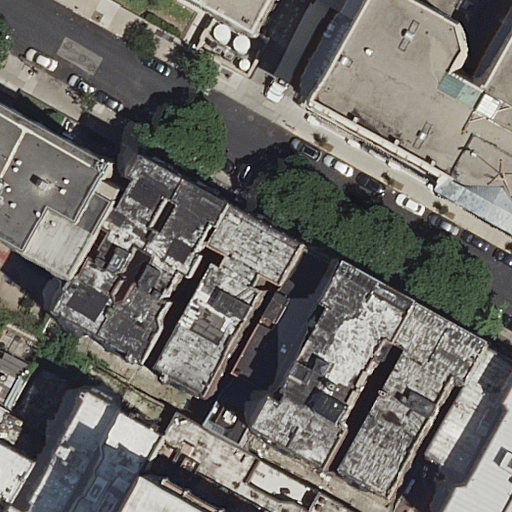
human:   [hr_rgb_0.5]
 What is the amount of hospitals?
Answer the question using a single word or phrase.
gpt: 1

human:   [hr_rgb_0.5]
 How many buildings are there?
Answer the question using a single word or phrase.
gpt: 17

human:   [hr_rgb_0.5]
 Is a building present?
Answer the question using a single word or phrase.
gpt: yes

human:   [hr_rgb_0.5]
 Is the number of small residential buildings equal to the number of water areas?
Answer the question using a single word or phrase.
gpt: no

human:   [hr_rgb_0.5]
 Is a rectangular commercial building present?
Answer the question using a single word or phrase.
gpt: no

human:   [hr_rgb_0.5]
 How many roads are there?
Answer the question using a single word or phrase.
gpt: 2

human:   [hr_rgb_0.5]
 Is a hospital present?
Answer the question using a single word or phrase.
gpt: yes

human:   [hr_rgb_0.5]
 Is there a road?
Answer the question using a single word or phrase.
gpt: yes

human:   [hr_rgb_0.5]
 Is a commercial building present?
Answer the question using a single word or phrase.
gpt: no

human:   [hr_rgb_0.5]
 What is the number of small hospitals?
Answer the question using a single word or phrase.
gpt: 0

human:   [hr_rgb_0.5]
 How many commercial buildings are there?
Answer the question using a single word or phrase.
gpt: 0

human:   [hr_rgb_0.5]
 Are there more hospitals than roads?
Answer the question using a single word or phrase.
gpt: no

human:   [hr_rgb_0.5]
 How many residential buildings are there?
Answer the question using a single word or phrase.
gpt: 16

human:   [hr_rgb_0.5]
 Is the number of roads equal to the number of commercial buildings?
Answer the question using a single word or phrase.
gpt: no

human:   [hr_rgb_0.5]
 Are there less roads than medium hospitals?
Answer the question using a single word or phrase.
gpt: no

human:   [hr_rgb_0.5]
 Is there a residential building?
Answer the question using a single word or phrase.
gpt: yes

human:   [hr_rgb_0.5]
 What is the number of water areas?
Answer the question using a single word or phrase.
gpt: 0

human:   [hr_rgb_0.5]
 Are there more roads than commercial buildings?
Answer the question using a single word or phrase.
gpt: yes

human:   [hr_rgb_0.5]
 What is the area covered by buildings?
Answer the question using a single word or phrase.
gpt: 6262m2

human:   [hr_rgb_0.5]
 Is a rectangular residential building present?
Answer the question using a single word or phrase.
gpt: yes

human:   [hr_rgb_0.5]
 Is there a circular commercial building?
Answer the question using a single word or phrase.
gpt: no

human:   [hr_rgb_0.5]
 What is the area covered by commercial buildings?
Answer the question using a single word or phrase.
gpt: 0m2

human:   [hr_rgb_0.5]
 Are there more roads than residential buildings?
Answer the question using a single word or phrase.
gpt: no

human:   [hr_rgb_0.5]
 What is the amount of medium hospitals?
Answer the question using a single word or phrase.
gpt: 0

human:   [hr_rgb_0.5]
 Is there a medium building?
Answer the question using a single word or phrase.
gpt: yes

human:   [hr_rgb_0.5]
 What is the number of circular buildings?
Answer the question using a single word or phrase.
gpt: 0

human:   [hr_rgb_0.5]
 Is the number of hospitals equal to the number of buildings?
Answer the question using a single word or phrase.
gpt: no

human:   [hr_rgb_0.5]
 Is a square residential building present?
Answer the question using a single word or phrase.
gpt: no

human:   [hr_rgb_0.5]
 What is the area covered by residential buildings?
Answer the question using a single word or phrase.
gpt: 6117m2

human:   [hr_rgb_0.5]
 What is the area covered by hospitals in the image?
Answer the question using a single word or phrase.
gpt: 5931m2

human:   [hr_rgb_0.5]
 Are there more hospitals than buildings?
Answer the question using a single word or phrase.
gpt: no

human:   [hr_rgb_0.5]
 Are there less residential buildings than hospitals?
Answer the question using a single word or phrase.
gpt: no

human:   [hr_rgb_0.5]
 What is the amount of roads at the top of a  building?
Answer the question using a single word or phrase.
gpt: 2

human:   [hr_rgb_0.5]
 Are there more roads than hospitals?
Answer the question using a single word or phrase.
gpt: yes

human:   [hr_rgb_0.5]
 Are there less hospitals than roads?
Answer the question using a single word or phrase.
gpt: yes

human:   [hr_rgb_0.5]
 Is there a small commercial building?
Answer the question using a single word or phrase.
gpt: no

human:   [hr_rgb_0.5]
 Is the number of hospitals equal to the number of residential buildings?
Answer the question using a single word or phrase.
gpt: no

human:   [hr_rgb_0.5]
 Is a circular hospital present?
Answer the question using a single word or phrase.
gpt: no

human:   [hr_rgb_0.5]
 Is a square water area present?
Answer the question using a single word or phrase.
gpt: no

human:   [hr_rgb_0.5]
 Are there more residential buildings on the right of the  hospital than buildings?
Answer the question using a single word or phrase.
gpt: no

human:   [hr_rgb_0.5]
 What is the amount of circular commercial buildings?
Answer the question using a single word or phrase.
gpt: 0

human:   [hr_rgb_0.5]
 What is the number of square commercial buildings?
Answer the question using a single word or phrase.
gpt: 0

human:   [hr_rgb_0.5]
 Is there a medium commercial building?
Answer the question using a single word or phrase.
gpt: no

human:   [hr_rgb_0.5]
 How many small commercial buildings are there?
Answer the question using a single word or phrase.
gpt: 0

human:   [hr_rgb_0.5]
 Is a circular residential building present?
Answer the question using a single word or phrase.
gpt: no

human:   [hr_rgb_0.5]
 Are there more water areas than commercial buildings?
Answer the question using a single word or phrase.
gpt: no

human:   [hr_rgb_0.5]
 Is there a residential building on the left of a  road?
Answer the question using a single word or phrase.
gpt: yes

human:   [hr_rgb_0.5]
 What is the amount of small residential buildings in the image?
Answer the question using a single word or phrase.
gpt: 2

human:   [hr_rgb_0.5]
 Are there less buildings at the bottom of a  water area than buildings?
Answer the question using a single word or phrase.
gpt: yes

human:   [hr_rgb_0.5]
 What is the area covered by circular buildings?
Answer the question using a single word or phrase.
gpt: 0m2

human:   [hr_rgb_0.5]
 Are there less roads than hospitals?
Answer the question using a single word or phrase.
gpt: no

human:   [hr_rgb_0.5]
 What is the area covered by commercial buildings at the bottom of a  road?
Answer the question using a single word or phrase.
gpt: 0m2

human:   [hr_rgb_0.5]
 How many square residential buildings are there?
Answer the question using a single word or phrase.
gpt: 0

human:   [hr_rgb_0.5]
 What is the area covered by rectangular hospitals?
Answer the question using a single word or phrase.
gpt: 5931m2

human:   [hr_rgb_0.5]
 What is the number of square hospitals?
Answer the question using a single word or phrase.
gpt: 0

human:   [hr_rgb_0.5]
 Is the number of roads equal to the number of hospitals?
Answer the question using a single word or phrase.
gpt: no

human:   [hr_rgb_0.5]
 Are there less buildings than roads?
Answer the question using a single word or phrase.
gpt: no

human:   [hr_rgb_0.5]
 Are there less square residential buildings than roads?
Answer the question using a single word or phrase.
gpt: yes

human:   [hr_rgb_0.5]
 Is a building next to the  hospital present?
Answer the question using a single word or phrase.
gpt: yes

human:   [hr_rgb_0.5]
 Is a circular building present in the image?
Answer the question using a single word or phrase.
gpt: no

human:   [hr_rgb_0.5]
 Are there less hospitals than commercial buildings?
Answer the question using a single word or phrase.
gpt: no

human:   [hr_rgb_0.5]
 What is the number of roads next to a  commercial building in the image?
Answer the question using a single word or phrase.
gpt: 0

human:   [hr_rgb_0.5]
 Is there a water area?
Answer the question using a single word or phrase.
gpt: no

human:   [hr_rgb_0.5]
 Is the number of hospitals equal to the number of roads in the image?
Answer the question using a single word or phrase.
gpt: no